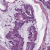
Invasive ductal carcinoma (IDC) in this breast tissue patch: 1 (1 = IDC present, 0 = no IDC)